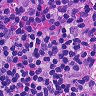
Metastatic tissue present: no